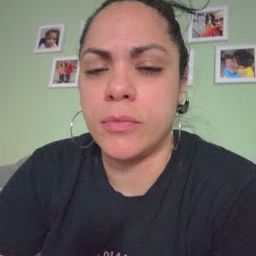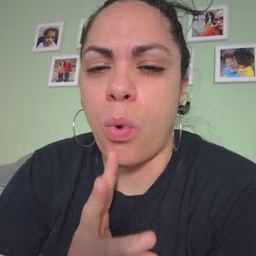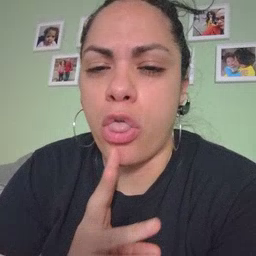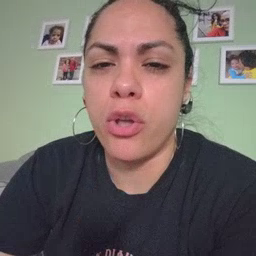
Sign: water